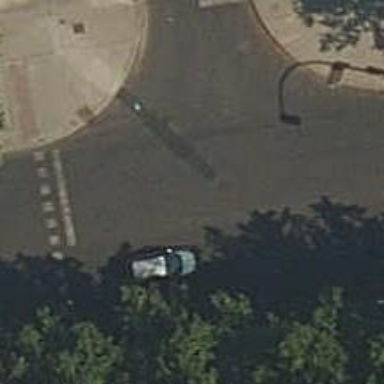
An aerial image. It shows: Road with traffic signals at crossing.